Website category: university
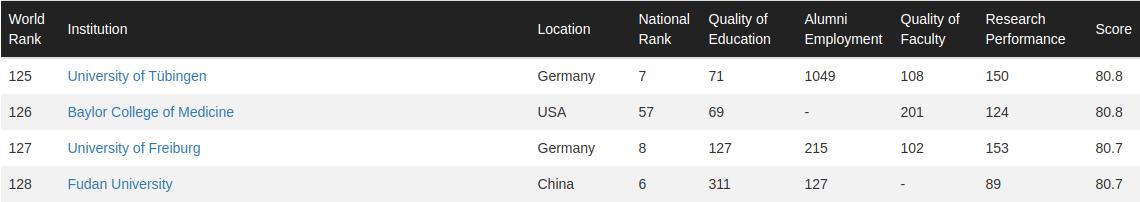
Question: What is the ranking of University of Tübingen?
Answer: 125

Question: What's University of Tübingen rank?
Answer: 125

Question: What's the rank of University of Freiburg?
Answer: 127

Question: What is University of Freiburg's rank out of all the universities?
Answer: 127

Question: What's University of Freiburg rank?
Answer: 127

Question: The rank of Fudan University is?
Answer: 128

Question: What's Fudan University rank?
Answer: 128

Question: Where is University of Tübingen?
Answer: Germany

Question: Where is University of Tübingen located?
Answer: Germany

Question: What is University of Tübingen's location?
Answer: Germany

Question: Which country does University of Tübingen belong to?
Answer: Germany

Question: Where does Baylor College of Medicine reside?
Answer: USA

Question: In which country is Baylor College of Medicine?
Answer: USA

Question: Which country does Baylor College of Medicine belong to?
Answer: USA

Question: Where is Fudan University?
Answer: China

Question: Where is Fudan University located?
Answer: China

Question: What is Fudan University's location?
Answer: China

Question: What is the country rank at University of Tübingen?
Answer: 7

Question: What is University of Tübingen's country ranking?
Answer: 7

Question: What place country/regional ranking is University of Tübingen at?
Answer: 7

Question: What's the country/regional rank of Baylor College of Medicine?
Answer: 57

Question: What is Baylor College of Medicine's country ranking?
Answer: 57

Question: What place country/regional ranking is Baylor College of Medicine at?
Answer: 57

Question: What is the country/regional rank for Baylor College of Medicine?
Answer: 57

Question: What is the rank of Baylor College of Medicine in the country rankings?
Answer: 57

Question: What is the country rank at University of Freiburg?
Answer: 8

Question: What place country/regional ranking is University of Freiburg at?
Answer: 8

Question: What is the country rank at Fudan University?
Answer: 6

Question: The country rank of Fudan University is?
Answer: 6

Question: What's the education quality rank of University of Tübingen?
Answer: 71

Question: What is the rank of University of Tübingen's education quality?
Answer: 71

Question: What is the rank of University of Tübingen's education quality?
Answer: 71

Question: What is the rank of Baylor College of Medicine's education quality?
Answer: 69

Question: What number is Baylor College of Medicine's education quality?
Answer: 69

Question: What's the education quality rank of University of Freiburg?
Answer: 127

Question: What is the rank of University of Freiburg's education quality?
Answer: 127

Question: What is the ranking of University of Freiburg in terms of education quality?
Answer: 127

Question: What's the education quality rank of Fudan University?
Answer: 311

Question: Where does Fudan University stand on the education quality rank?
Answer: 311

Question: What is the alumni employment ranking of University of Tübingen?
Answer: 1049

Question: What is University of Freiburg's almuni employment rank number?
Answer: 215

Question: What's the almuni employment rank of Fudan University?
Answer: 127

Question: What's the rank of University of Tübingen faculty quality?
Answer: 108

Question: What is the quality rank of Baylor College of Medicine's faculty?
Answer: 201

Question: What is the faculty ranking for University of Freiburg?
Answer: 102

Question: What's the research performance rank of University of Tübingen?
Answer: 150

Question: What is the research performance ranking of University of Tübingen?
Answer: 150

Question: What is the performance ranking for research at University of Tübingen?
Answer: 150

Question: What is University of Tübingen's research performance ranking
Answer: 150

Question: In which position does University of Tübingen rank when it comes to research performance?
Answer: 150

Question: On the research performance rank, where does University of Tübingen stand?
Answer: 150

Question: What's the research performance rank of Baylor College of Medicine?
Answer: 124

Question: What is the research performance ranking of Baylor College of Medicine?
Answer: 124

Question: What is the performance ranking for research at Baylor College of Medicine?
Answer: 124

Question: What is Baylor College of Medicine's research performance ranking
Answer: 124

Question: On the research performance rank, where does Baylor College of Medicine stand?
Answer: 124

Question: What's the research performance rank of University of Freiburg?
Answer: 153

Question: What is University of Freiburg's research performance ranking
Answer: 153

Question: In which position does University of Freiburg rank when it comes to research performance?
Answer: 153

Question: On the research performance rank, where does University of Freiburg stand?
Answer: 153

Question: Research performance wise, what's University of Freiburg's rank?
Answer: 153

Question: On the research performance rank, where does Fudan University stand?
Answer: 89

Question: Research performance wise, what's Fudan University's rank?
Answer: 89

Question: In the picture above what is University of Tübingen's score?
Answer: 80.8